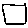
Label: square